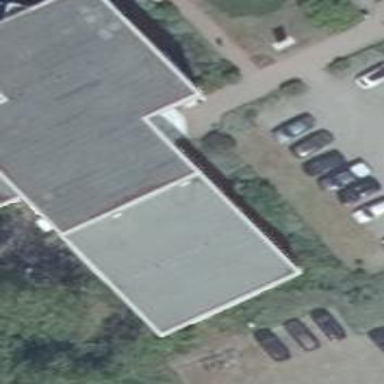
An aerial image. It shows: White building with grey roof.